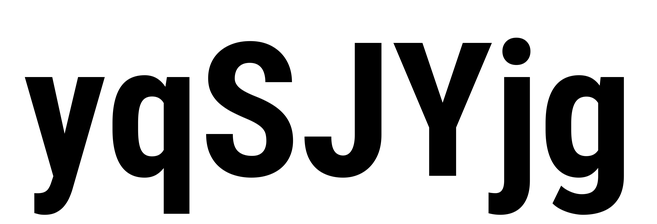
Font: Roboto_Condensed_Bold